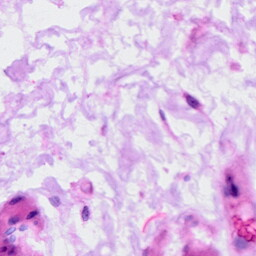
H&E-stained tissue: Ovarian